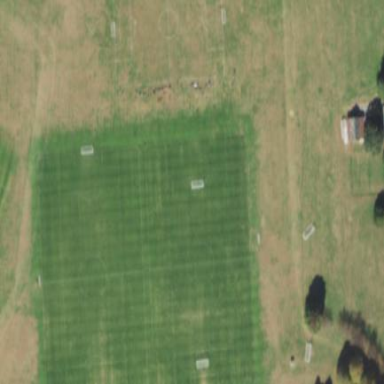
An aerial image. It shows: Soccer pitch designated for leisure and sports activities.